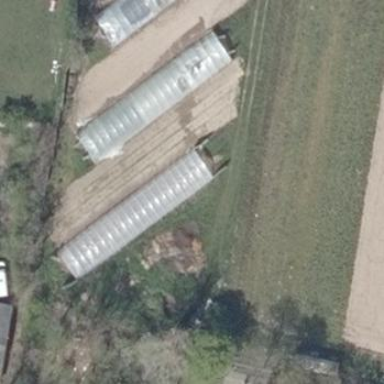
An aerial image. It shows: Greenhouse.